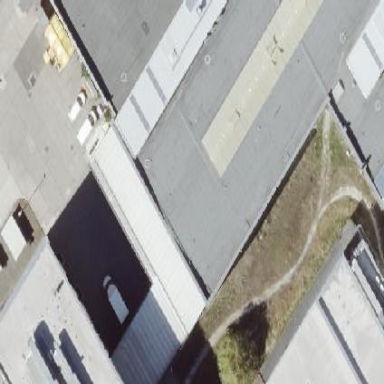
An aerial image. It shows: View of roof of building.